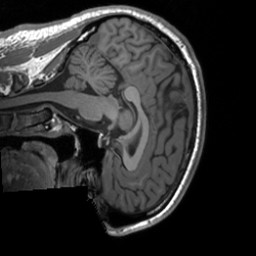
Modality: T1w
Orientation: sagittal
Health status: healthy
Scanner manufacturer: siemens
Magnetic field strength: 3 T
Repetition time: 1.9 s
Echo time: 0.00226 s